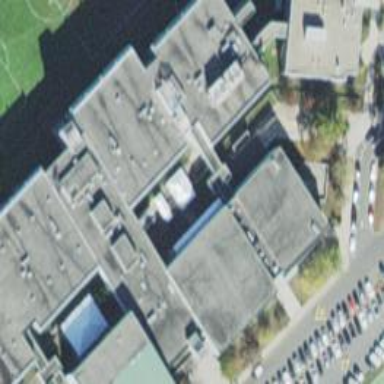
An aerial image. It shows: Part of building is shown in the image.